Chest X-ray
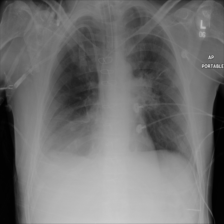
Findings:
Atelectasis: negative
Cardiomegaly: negative
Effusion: negative
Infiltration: negative
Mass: negative
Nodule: negative
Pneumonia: negative
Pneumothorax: negative
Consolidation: positive
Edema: negative
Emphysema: negative
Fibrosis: negative
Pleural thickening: negative
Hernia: negative